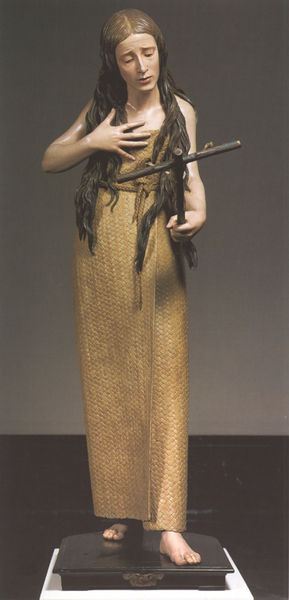
Titel: Büßende Magdalena
Künstler: Pedro de Mena
Institution: Valladolid, Museo Nacional de Escultura
Schlagwörter: hand, gelb, braun, frau, haar, holz, kleid, gürtel, arme, gesicht, halten, knoten, sockel, stehen, hände, figur, gewand, haare, traurig, skulptur, statue, füße, farbe, kordel, plastik, braune haare, barfuss, kreuz, beten, jesus, christlich, leiden, schmerz, gefasst, golden, madonna, fassung, gläubige, standbild, frua, webstoff, farbfassung, leinenkleid, haalten